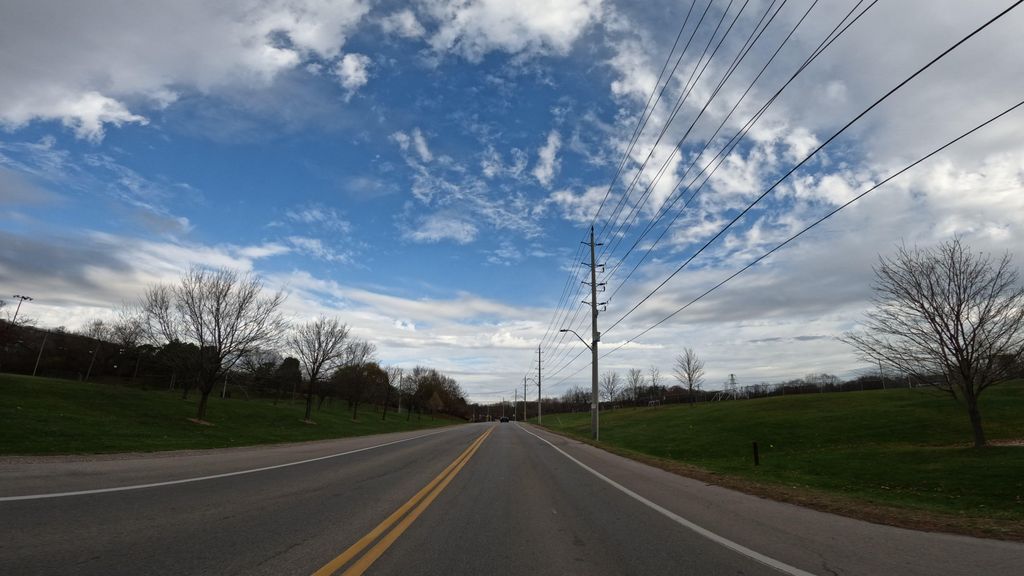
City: hamilton